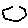
Label: hexagon